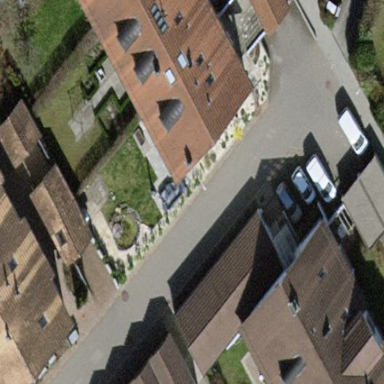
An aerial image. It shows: Terrace building.